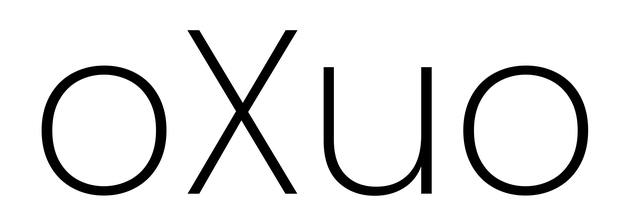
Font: Poppins-ExtraLight